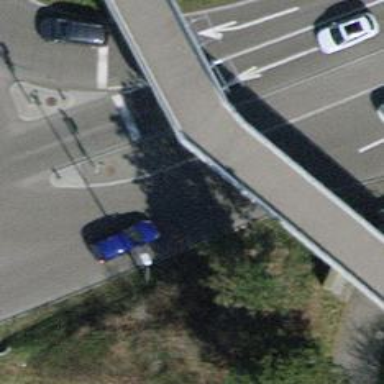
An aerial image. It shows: Asphalt cycleway on bridge.